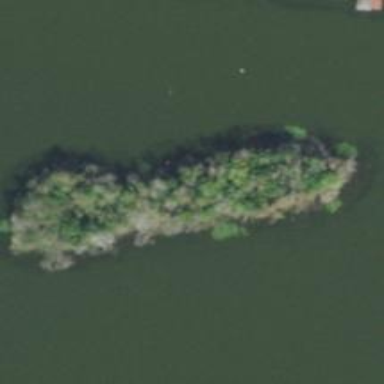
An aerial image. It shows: Islet surrounded by mangrove wetland.